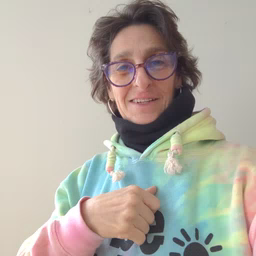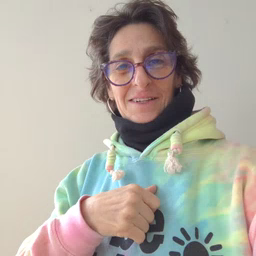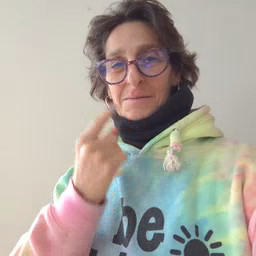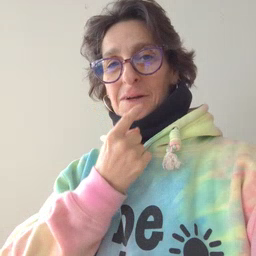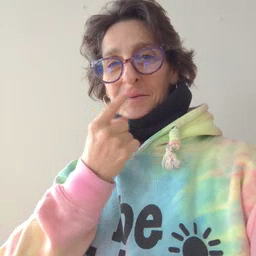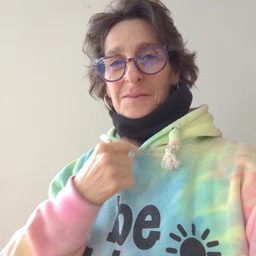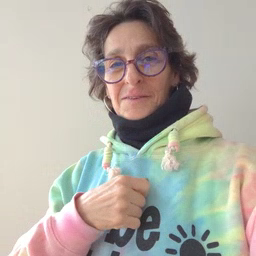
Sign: mouth